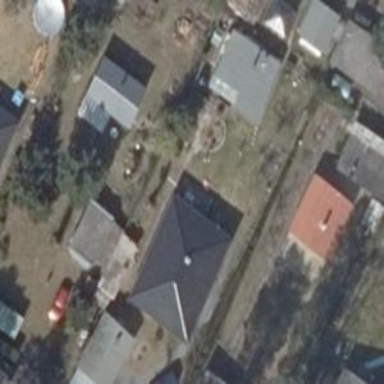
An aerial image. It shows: Simple house.